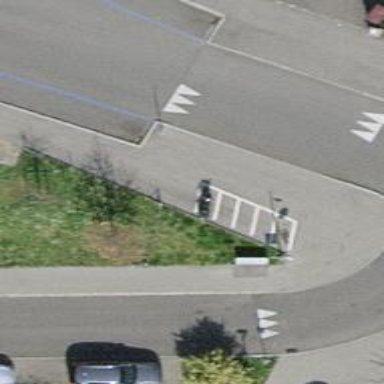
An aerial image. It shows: Motorcycle parking facility.